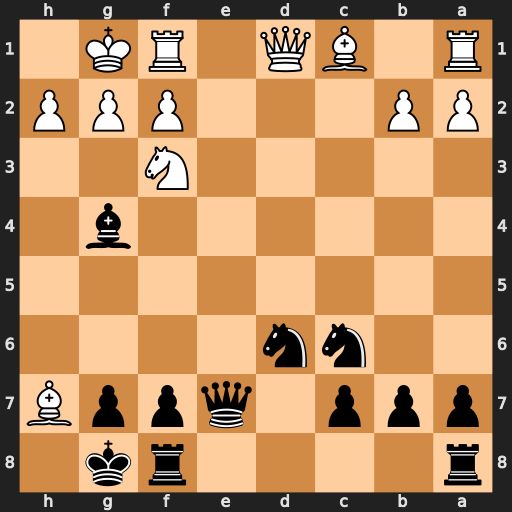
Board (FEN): r4rk1/ppp1qppB/2nn4/8/6b1/5N2/PP3PPP/R1BQ1RK1
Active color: b
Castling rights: -
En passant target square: -
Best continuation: Kxh7 Ng5+ Qxg5 Bxg5 Bxd1